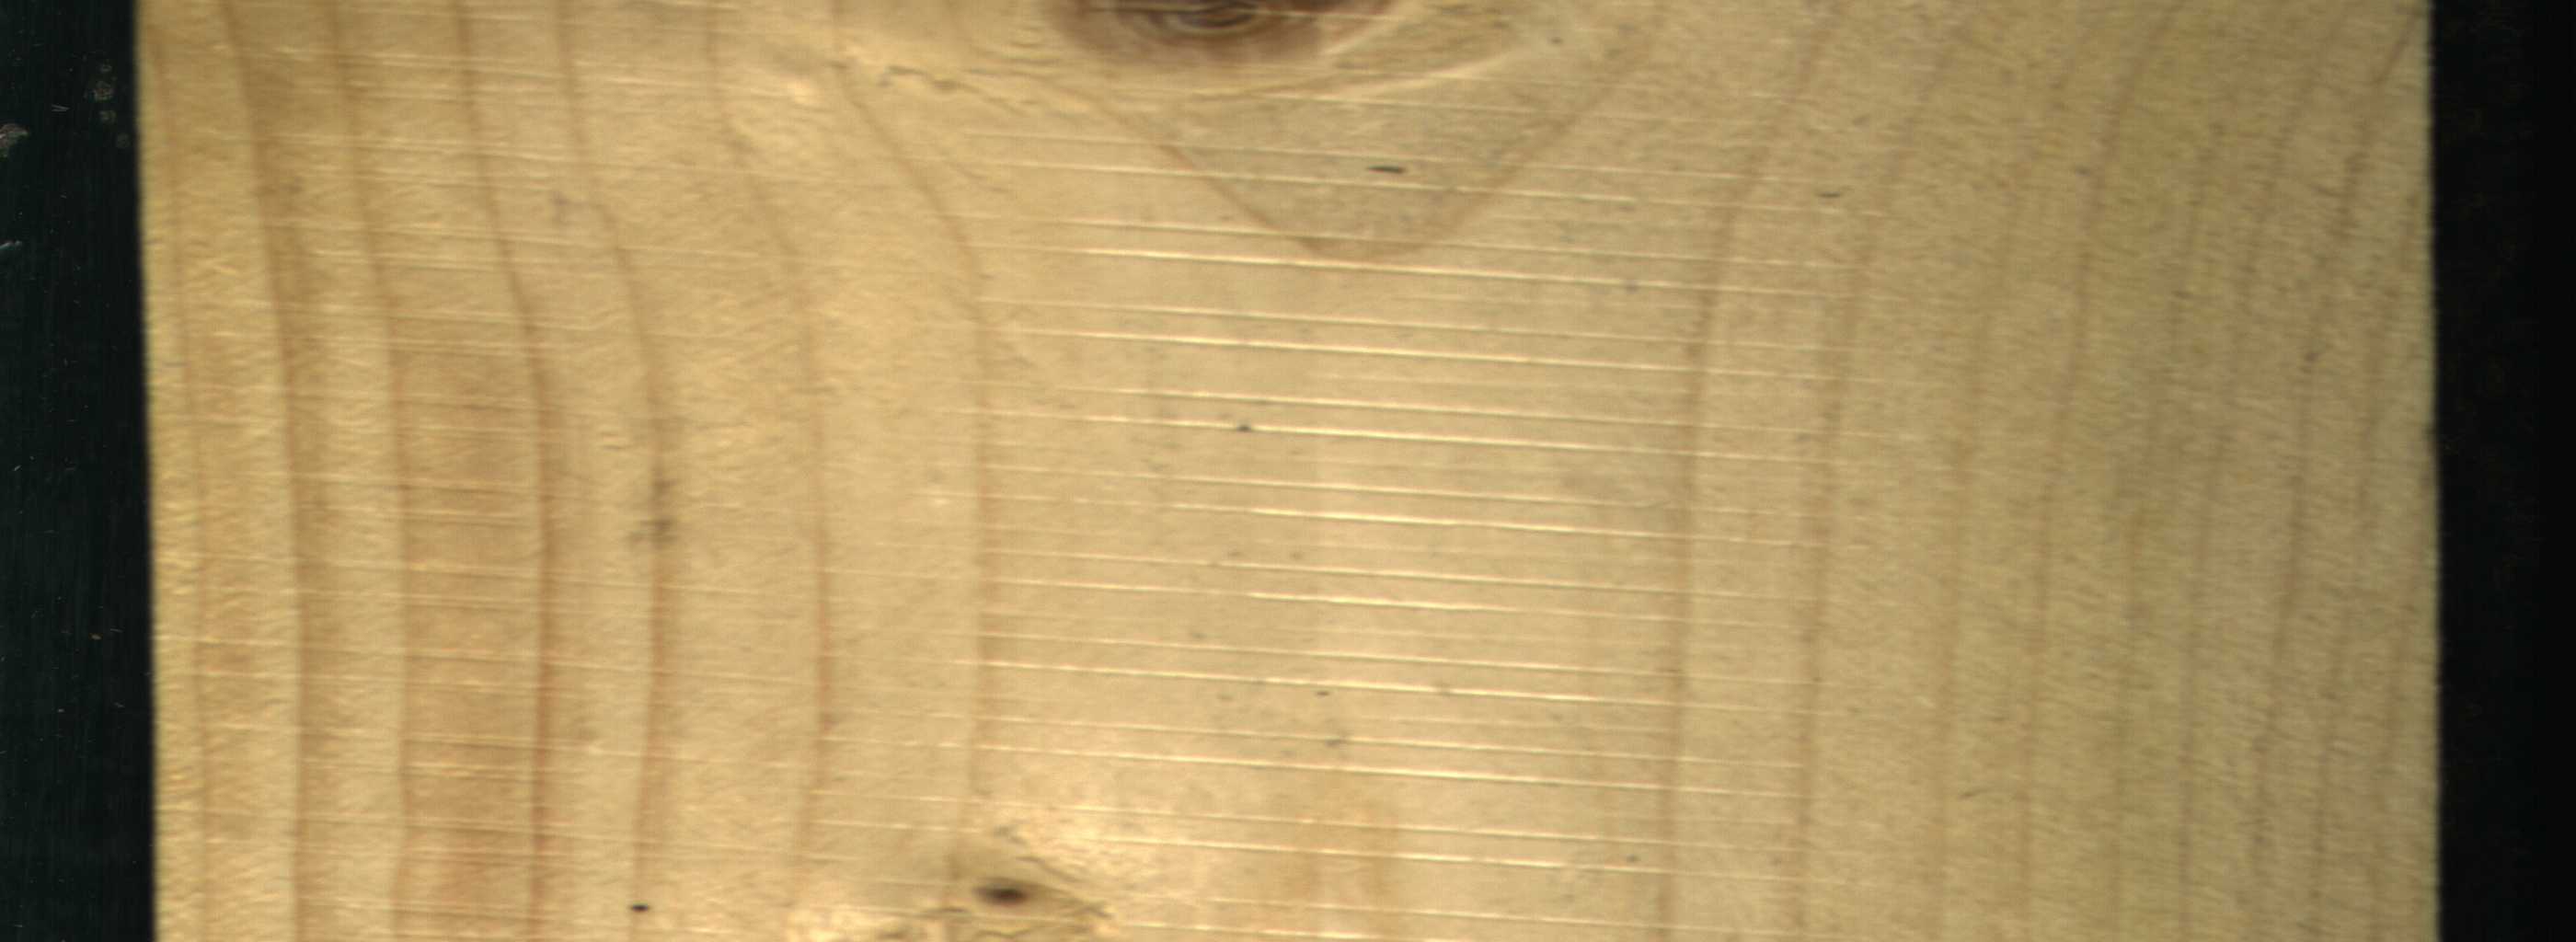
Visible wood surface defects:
Live_Knot
Live_Knot